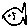
Label: fish